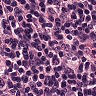
Metastatic tissue present: yes